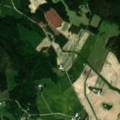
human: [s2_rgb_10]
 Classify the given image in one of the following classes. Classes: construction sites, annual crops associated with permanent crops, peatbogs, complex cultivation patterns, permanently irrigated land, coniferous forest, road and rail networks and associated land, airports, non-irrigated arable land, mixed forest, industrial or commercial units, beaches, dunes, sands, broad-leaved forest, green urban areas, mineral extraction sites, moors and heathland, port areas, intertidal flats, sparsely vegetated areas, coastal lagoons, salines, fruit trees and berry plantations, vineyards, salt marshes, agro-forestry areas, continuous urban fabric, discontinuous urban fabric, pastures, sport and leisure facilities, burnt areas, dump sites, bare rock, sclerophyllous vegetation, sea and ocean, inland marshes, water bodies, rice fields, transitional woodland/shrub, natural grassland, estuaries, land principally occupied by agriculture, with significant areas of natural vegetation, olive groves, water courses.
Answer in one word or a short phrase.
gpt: non-irrigated arable land, land principally occupied by agriculture, with significant areas of natural vegetation, coniferous forest, mixed forest